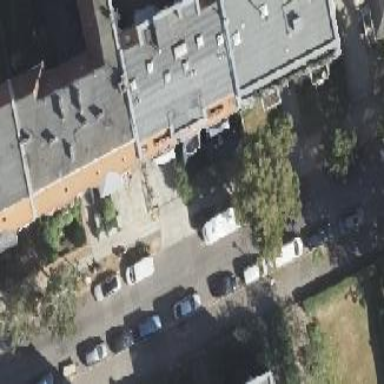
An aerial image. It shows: Image showing building with apartments.